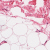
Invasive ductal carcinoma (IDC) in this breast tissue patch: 0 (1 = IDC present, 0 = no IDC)